Interaction volume radius: 5 \u00c5
Interaction volume height: 10 \u00c5
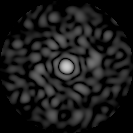
Disorder parameter: 0.8443